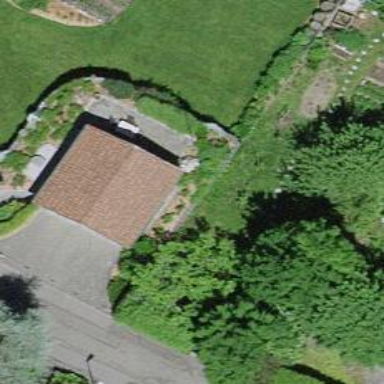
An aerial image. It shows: Garage.